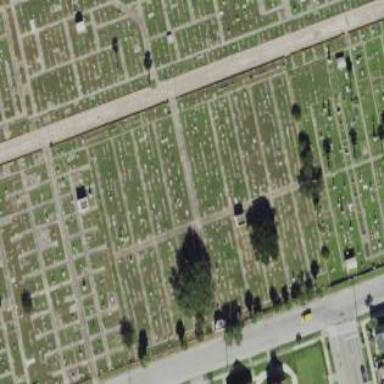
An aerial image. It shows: Cemetery.